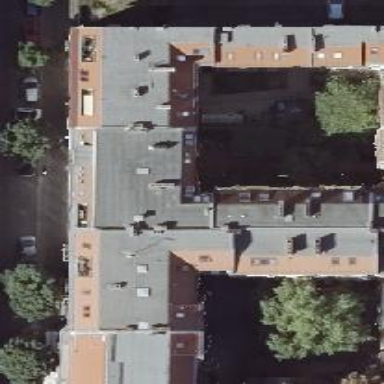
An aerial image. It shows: Apartment building with double saltbox roof shape.